Question: I'm having trouble to get the right output. I have a table like this:

I'm using the following PHP code to create the table:
'''
<?php
include_once("includes/dbh.inc.php");
if(isset($_POST["r_id"])){
$output = '';
$query = "SELECT * FROM relatorioc WHERE datas = '".$_POST["r_id"]."'";
$res = mysqli_query($conn, $query);
$output .='
<div class="table-responsive">
<table class="table table-bordered">';
while($row = mysqli_fetch_array($res)){
$output .= '
'<tr>
<td>'.$row['linha'].'</td>
<td>'.$row['user'].'</td>
<td>'.$row['prob'].'</td>
<td>'.$row['res'].'</td>
<td>'.$row['timep'].'</td>
<td>'.$row['timei'].'</td>
</tr>';
}
$output .= "</table></div>";
echo $output;
}
'''
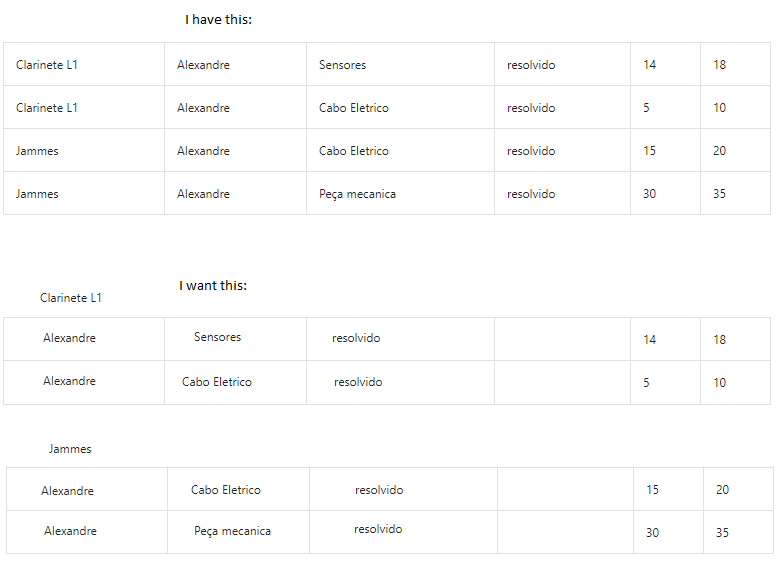
Answer: Before I answer your question it's important for you to be aware of your aobvious security hole in your code, which is a <URL>
Now for your question, all I did is making an array, and in the while loop I enter the rows grouped by "linha", then outputing using two 'foreach'. I also escaped the input for you, in the SQL query. ('mysqli_real_escape_string')
'''
if (isset($_POST["r_id"])) {
$output = '';
$query = "SELECT * FROM relatorioc WHERE datas = '" . mysqli_real_escape_string($conn, $_POST["r_id"]) . "'";
$res = mysqli_query($conn, $query);
$data = [];
while ($row = mysqli_fetch_array($res)) {
$data[$row['linha']][] = $row;
}
$output .= '';
foreach ($data as $linha => $items) {
$output .= '<p>' . $linha . '</p>';
$output .= '
<div class="table-responsive">
<table class="table table-bordered">';
foreach ($items as $row) {
$output .= '
<tr>
<td>' . $row['linha'] . '</td>
<td>' . $row['user'] . '</td>
<td>' . $row['prob'] . '</td>
<td>' . $row['res'] . '</td>
<td>' . $row['timep'] . '</td>
<td>' . $row['timei'] . '</td>
</tr>';
}
$output .= '</table></div>';
}
echo $output;
}
'''